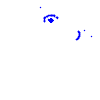
Particle: pion